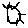
Label: sun